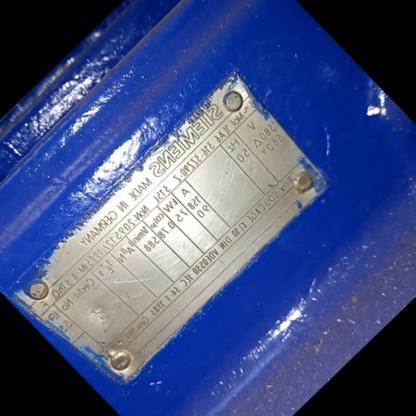
Klasa: tabliczka-znamionowa